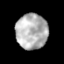
Tissue: prostate
Cell type: Epithelial cells
Senescence score: 0.3314
Nuclear area (px): 1097
Mean DAPI intensity: 180.067